Field crop: maize
Growth stage: 2
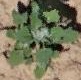
Species: chenopodium